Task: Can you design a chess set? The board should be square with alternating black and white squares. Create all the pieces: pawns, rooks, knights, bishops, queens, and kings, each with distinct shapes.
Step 2771:
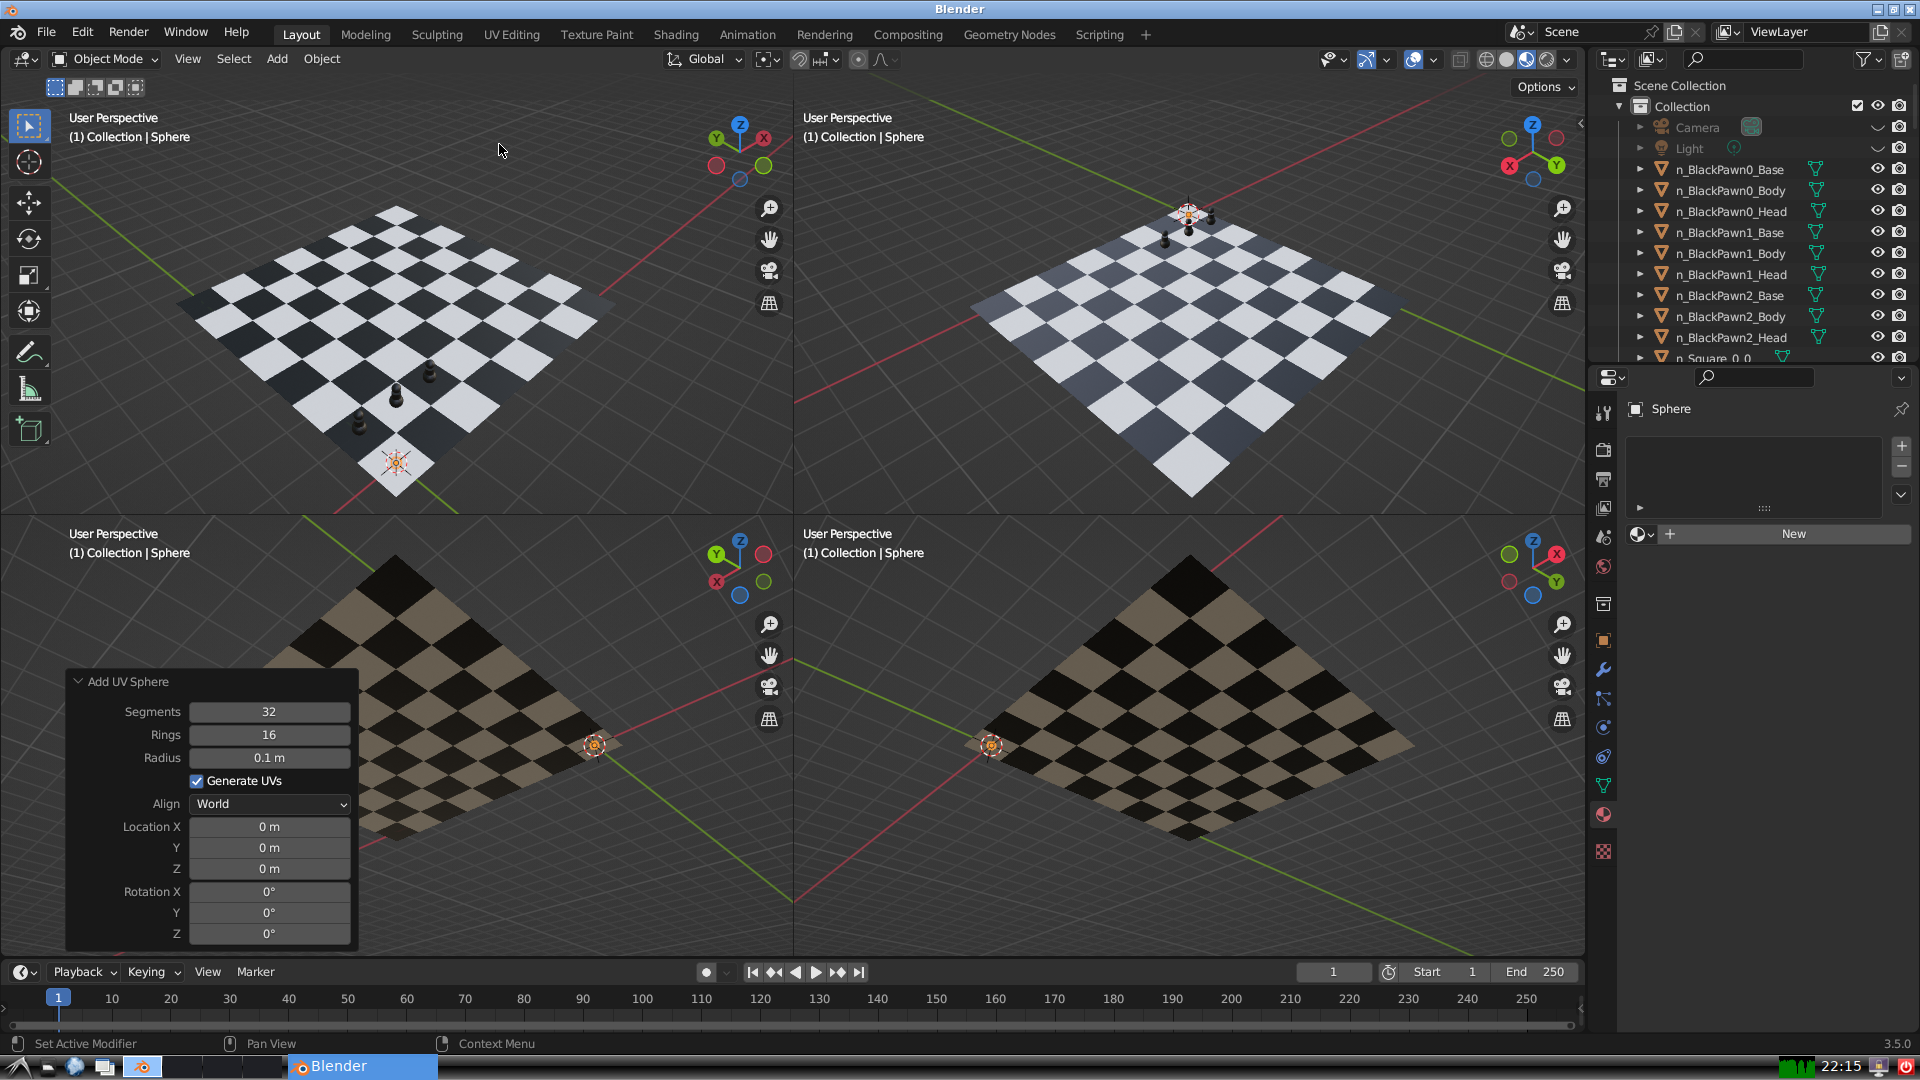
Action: {"mouse_move": [270, 758]}